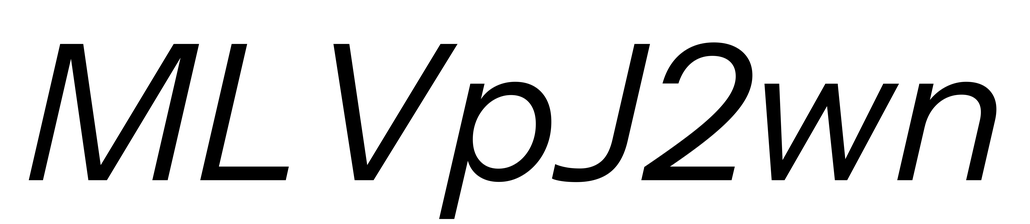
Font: InstrumentSans-Italic_Italic